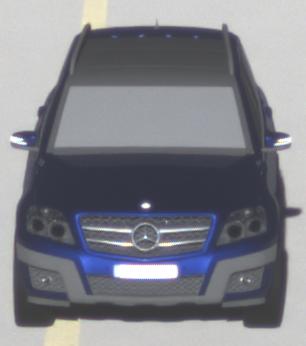
Make: Mercedes-Benz
Model: GLK 280
Detailed model: GLK-Class (204)
Model produced from: 2008/10
Model produced until: 2009/04
Doors: 5
Color: blue
Road condition: dry road
Daytime: morning or afternoon
Contrast: high contrast